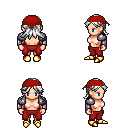
a pixel art fantasy rpg character, female body template, human, light skin, steel arm armor, red pants, white loose hair, red bandana, gold boots, four views (front, back, left, right), 2x2 character sprite sheet, small pixel art, hard edges, no anti-aliasing